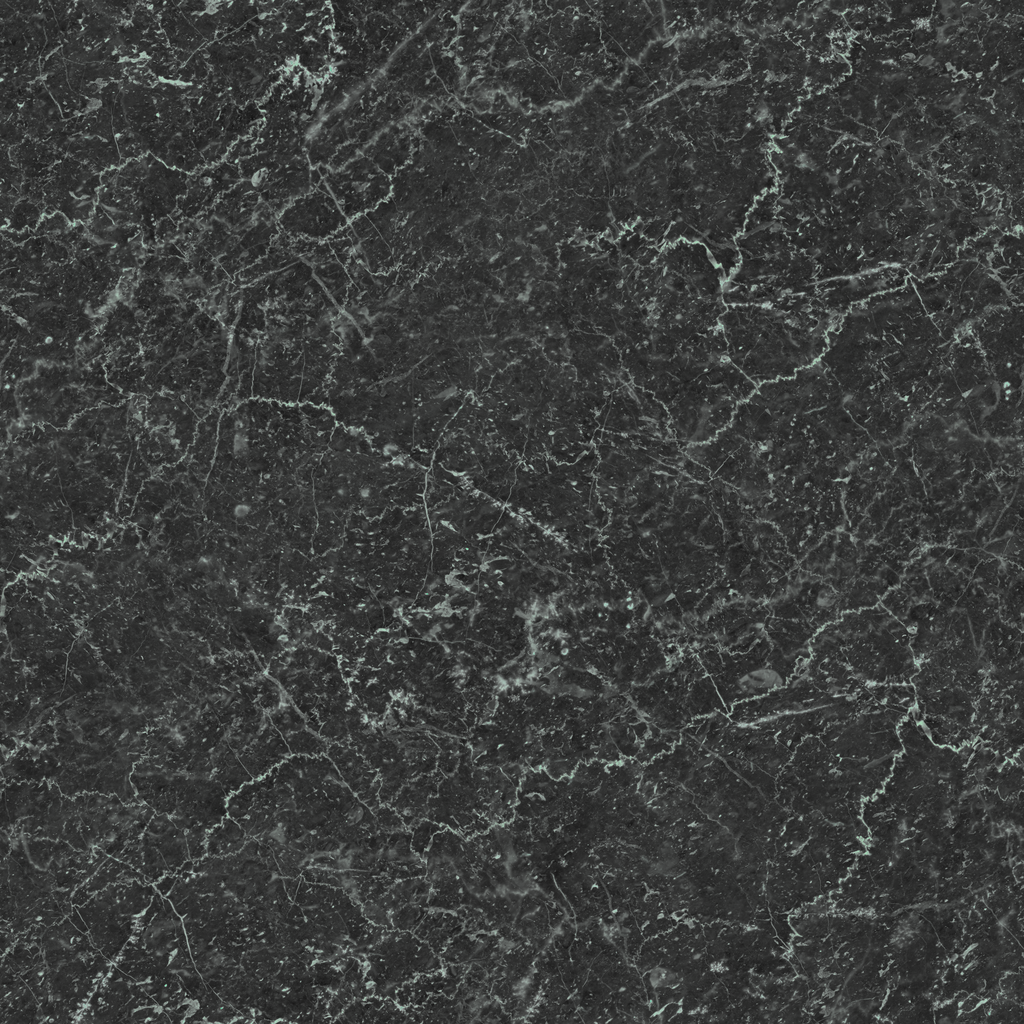
Texture map type: Color